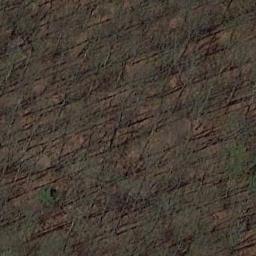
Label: forest